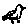
Label: bird